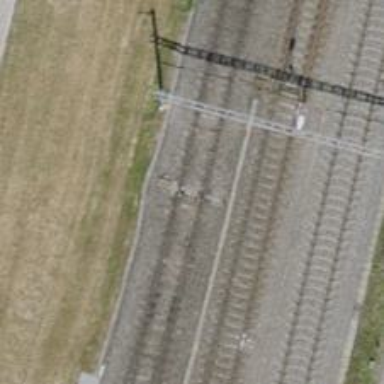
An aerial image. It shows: Railway switch.